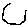
Label: hexagon